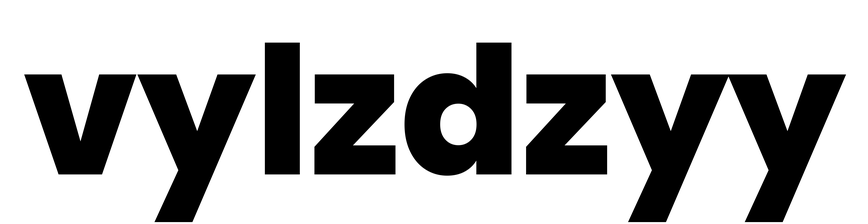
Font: Poppins-ExtraBold